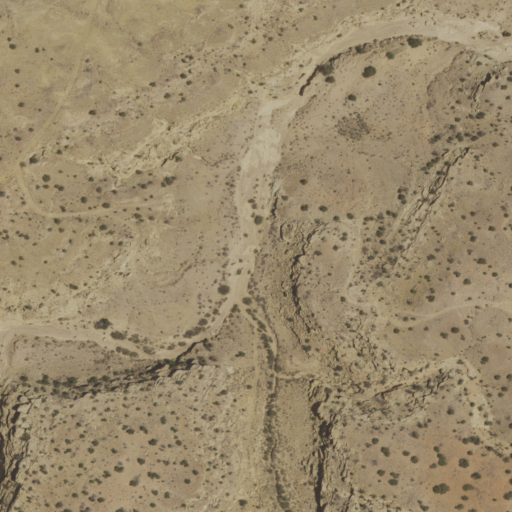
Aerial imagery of valley in New Mexico named Coal Well Canyon containing shrub and grassland